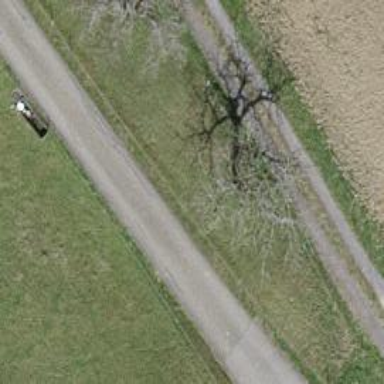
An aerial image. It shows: Single tag "natural: tree."